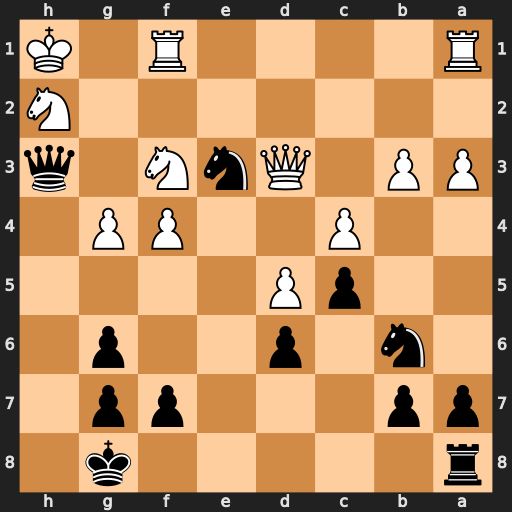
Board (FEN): r5k1/pp3pp1/1n1p2p1/2pP4/2P2PP1/PP1QnN1q/7N/R4R1K
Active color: b
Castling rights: -
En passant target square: -
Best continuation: Qg2#